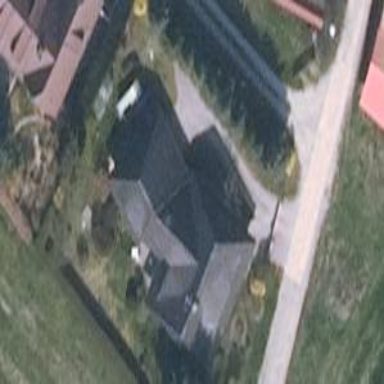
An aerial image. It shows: Building with hipped roof shape.